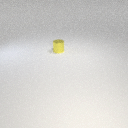
small yellow metal cylinder